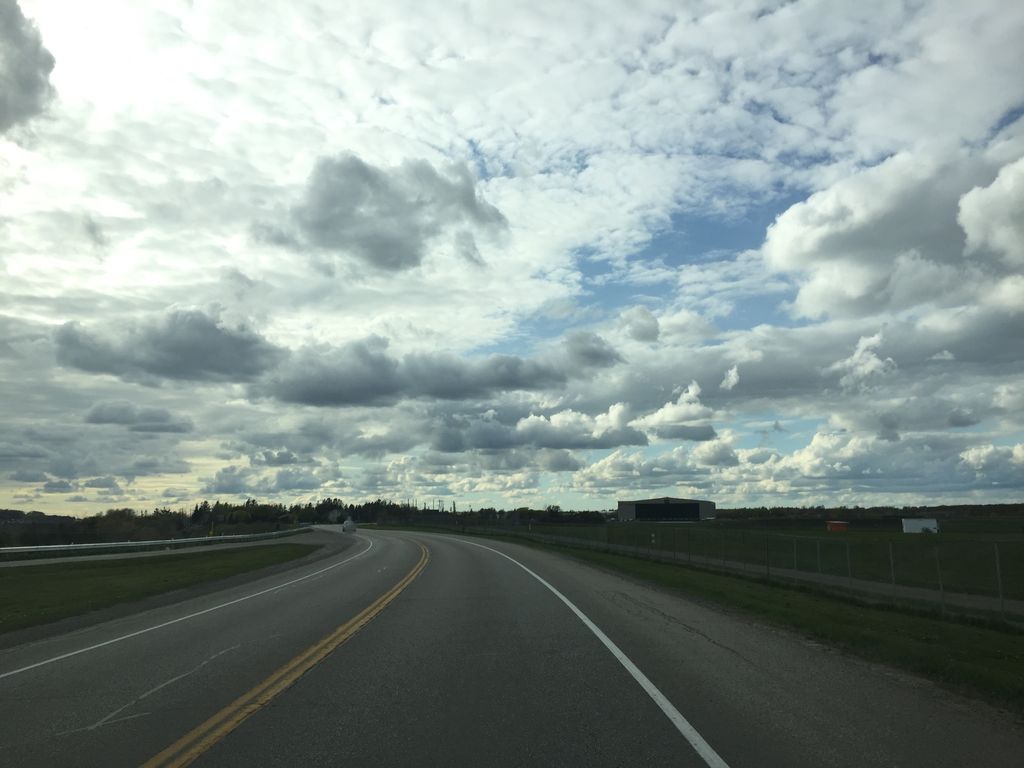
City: kitchener-waterloo